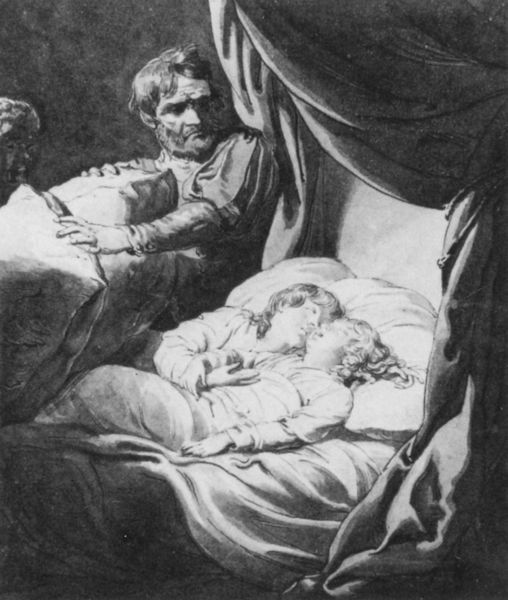
Titel: The Princes in the Tower
Künstler: William Marshall Craig
Institution: Yale, Yale Center for British Art
Schlagwörter: mann, schlaf, mädchen, frau, raum, schwarz, weiss, zeichnung, tuch, bart, gesicht, halten, vorhang, decke, eltern, vater, kinder, liegen, schlafen, schlafend, hemden, graphik, curtain, hands, kiss, kissen, men, people, pillow, pillows, white, arm, black, dark, face, girls, gray, grey, hair, nose, old, painting, sleeve, woman, bed, bedroom, bett, blanket, looking, sheet, sheets, junge, bub, druck, hand, krankheit, man, girl, head, death, boy, child, drapes, eyes, light, night, black and white, look, shadow, chin, mother, mouth, beard, dead, children, drape, drapery, shoulder, family, watch, watching, fingers, stare, asleep, shadows, sleep, sleeping, baby, kids, father, dream, canopy, daughter, fear, serious, dying, murderer, aufgedeckt, ersticken, sadness, sorrow, inside, sick, sickness, bedding, innocent, nursery, princes, killer, twins, fearful, siblings, snuggle, bedtime, headboard, haire, goodnigh, pillos, daeth, daddy, twincest, slumber